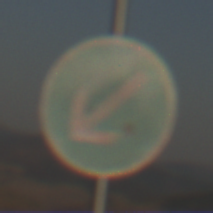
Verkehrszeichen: VorgeschriebeneVorbeifahrtLinks
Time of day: SunriseSunset
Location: Outdoor (Nature)
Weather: Clear
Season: NotSpecified
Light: Natural